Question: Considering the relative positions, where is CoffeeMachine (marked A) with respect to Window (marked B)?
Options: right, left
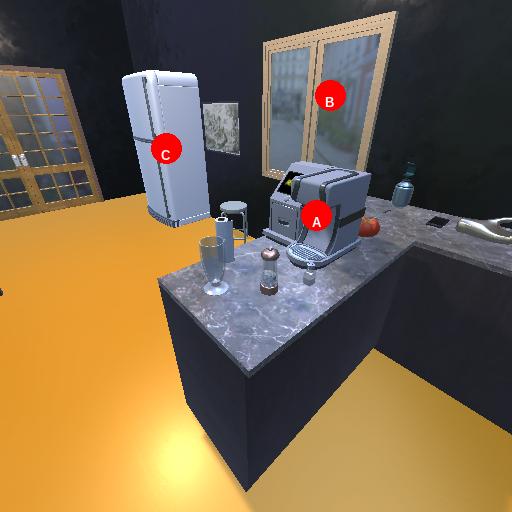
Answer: right